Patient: sex F, age 59
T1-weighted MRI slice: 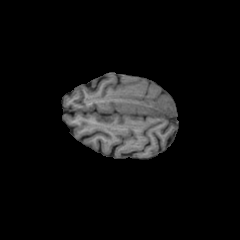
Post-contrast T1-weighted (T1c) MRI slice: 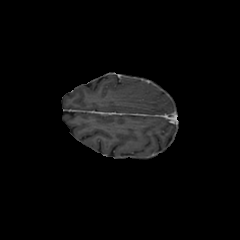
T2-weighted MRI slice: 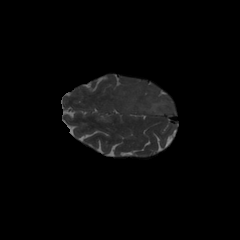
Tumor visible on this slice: yes
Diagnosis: Glioblastoma, IDH-wildtype
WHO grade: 4